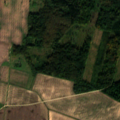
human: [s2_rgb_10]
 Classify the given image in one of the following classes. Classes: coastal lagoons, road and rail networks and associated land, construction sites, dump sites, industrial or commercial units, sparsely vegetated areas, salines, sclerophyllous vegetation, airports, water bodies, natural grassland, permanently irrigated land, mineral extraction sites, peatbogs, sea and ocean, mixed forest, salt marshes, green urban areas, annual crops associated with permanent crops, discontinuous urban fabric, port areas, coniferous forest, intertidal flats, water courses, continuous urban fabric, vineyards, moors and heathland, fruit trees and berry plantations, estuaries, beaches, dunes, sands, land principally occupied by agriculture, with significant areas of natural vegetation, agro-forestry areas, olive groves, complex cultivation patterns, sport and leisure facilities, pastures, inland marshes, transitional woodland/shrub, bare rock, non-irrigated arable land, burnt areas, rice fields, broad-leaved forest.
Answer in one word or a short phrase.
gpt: non-irrigated arable land, broad-leaved forest